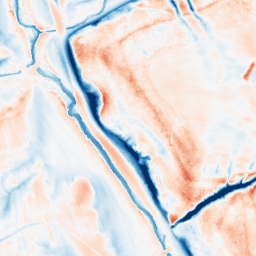
Category: classical
Decomposition family: gaussian_anisotropic
Decomposition parameters: sigma_x: 10
sigma_y: 5
Upsampling method: bicubic
Upsampling parameters: scale: 8
Upsampling scale: 8